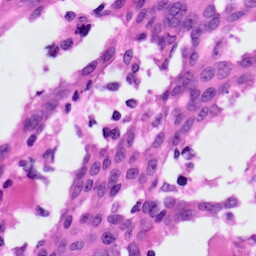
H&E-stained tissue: Ovarian